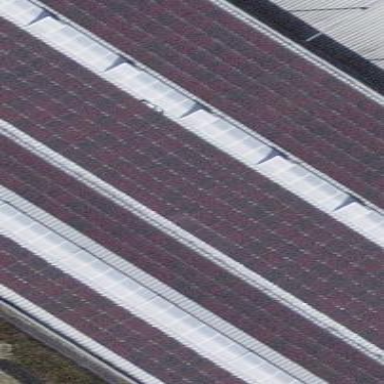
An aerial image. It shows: Solar power generator.